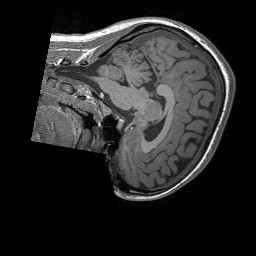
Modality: T1w
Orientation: sagittal
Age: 23
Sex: female
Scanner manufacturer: siemens
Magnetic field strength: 3 T
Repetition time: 1.56 s
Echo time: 0.00207 s